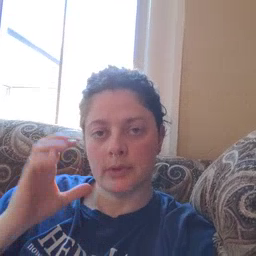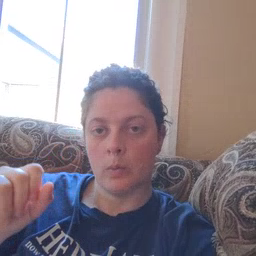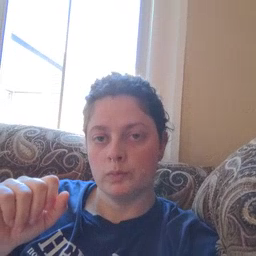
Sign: loud